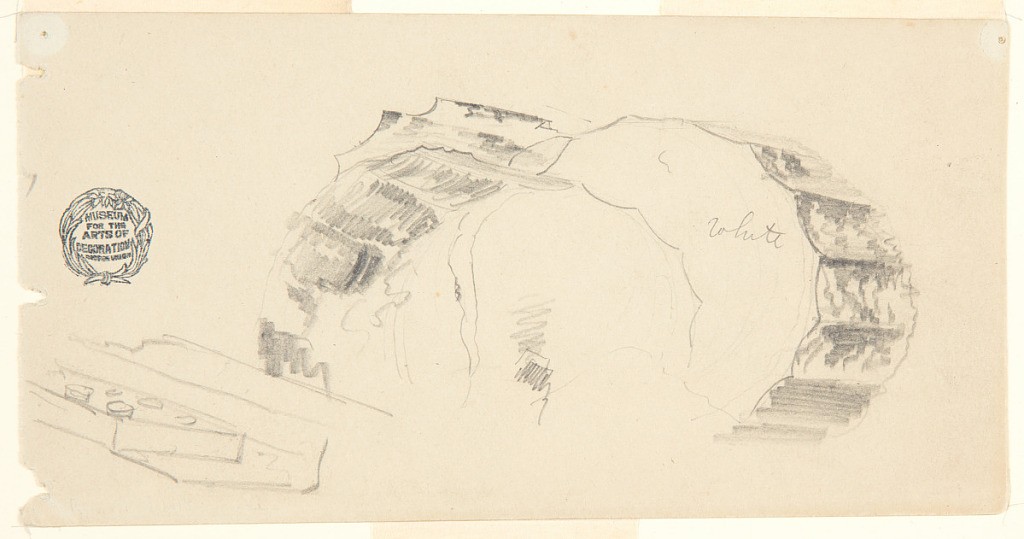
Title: Column and Entablature Fragments, Athens
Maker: Frederic Edwin Church, American, 1826–1900
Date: April 1869
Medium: Graphite on gray-green wove paper
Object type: Drawing
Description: Architecture sketch showing column and entablature fragments of the Parthenon at the Acropolis in Athens, Greece. At center, three column drums stand on their fluted sides: at center, one is viewed obliquely, at right, frontally, and the edge of another is visible behind these two at upper left. The entablature fragment lies face down at lower left.